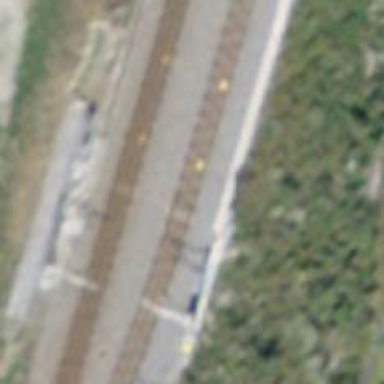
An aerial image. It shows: Railway signal.